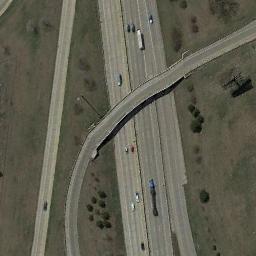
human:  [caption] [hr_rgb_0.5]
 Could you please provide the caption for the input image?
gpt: Several cars are on the road under the overpass .

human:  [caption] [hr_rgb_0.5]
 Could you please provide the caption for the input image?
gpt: The overpass is next to the bare land with some cars .

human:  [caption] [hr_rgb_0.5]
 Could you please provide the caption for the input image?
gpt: The directional overpass is over the roads on the lawn .

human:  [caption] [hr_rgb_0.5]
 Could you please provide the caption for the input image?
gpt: This overpass intersects the road at right angle .

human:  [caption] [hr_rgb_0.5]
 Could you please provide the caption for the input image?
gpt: There are brown bare land and some bushes beside the overpass .